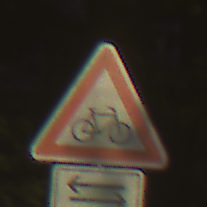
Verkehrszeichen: RadverkehrLinks
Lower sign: RichtungsangabeDurchPfeile7
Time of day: SunriseSunset
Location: Outdoor (Nature)
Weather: PartlyCloudy
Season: NotSpecified
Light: Natural